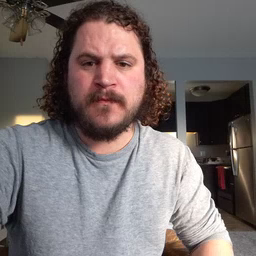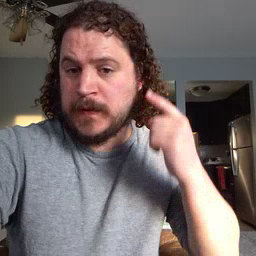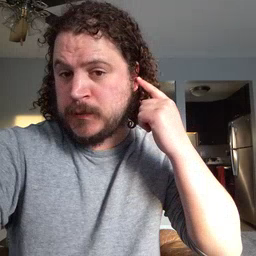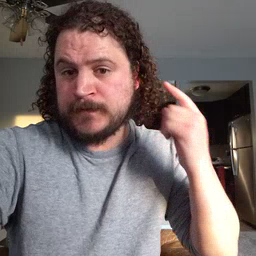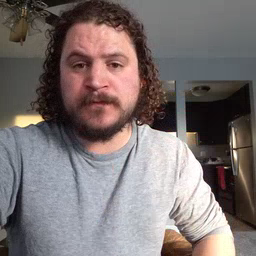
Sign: ear